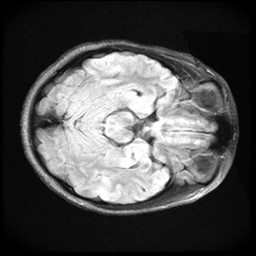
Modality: FLAIR
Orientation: axial
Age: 22
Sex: female
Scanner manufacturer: ge
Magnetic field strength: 3 T
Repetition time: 11 s
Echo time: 0.1497 s